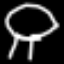
Label: mushroom